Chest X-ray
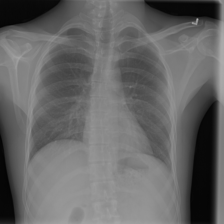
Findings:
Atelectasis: negative
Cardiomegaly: negative
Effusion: negative
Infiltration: negative
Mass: negative
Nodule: negative
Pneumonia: negative
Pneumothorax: negative
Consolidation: negative
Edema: negative
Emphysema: negative
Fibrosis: negative
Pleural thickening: negative
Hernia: negative